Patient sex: M
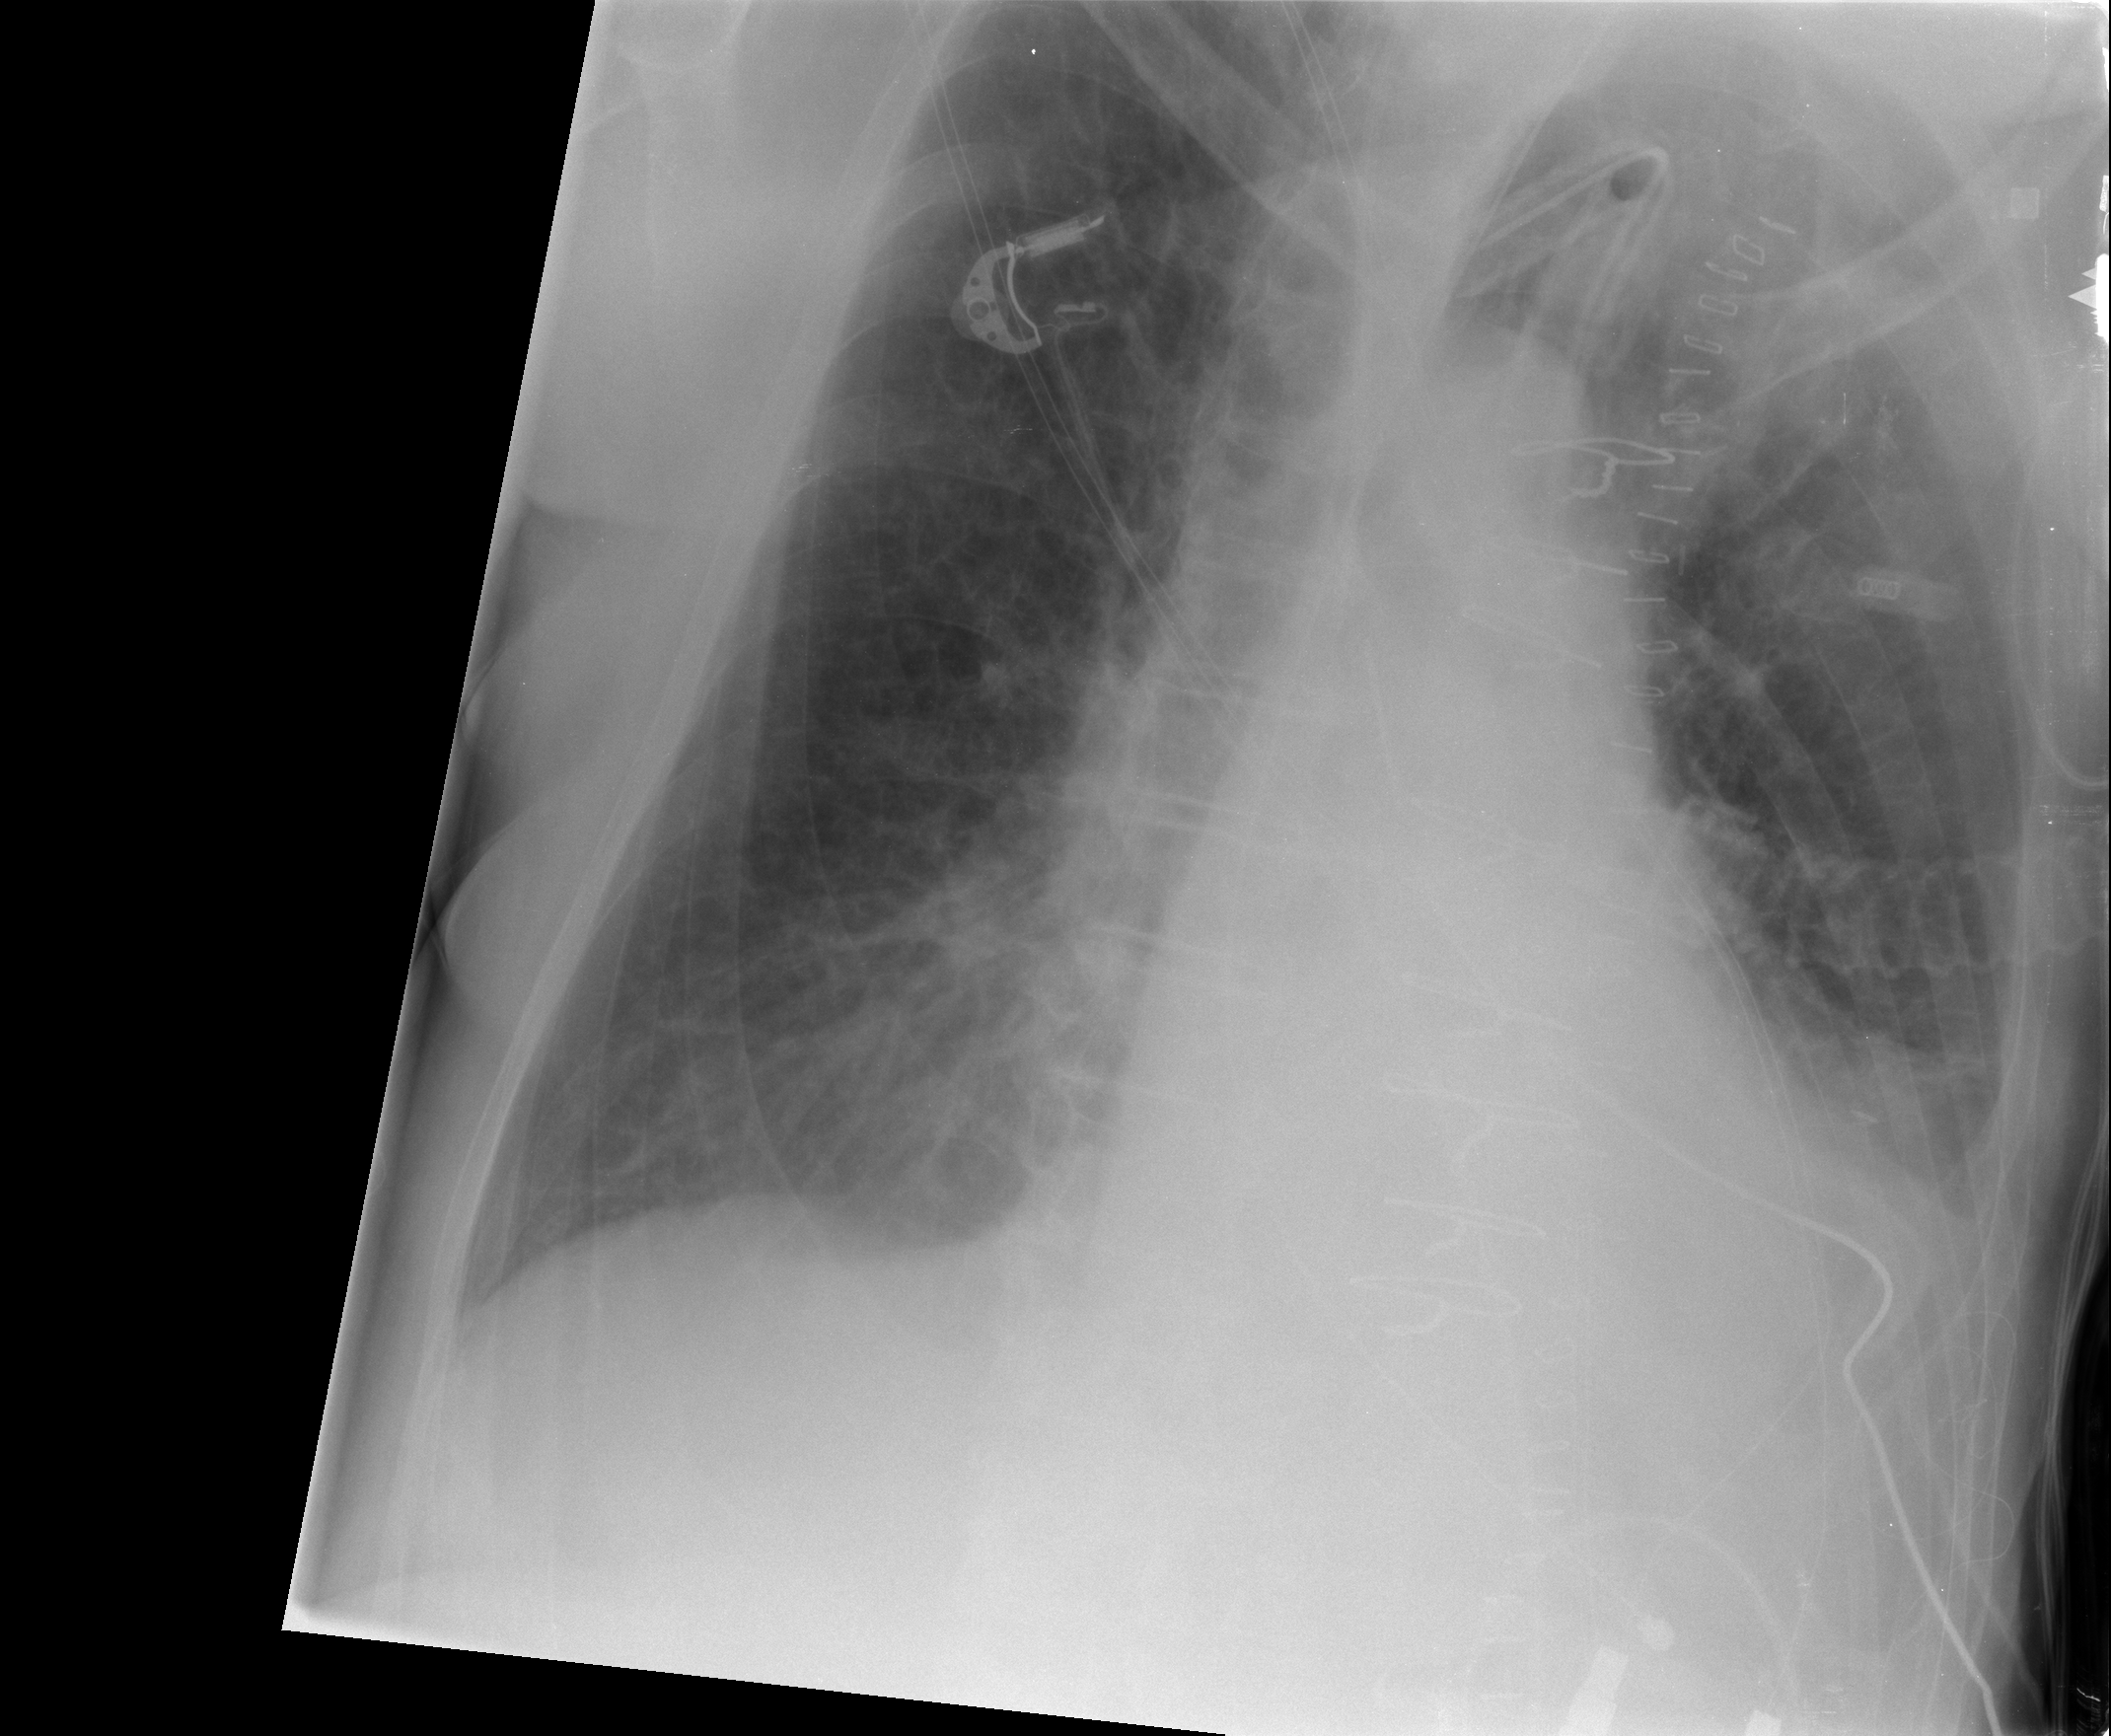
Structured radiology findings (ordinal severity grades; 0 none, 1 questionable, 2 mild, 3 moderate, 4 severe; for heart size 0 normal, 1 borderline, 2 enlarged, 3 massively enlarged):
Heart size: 1
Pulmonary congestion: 2
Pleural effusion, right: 0
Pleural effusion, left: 2
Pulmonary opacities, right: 2
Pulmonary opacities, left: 0
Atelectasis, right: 2
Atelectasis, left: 2